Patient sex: F
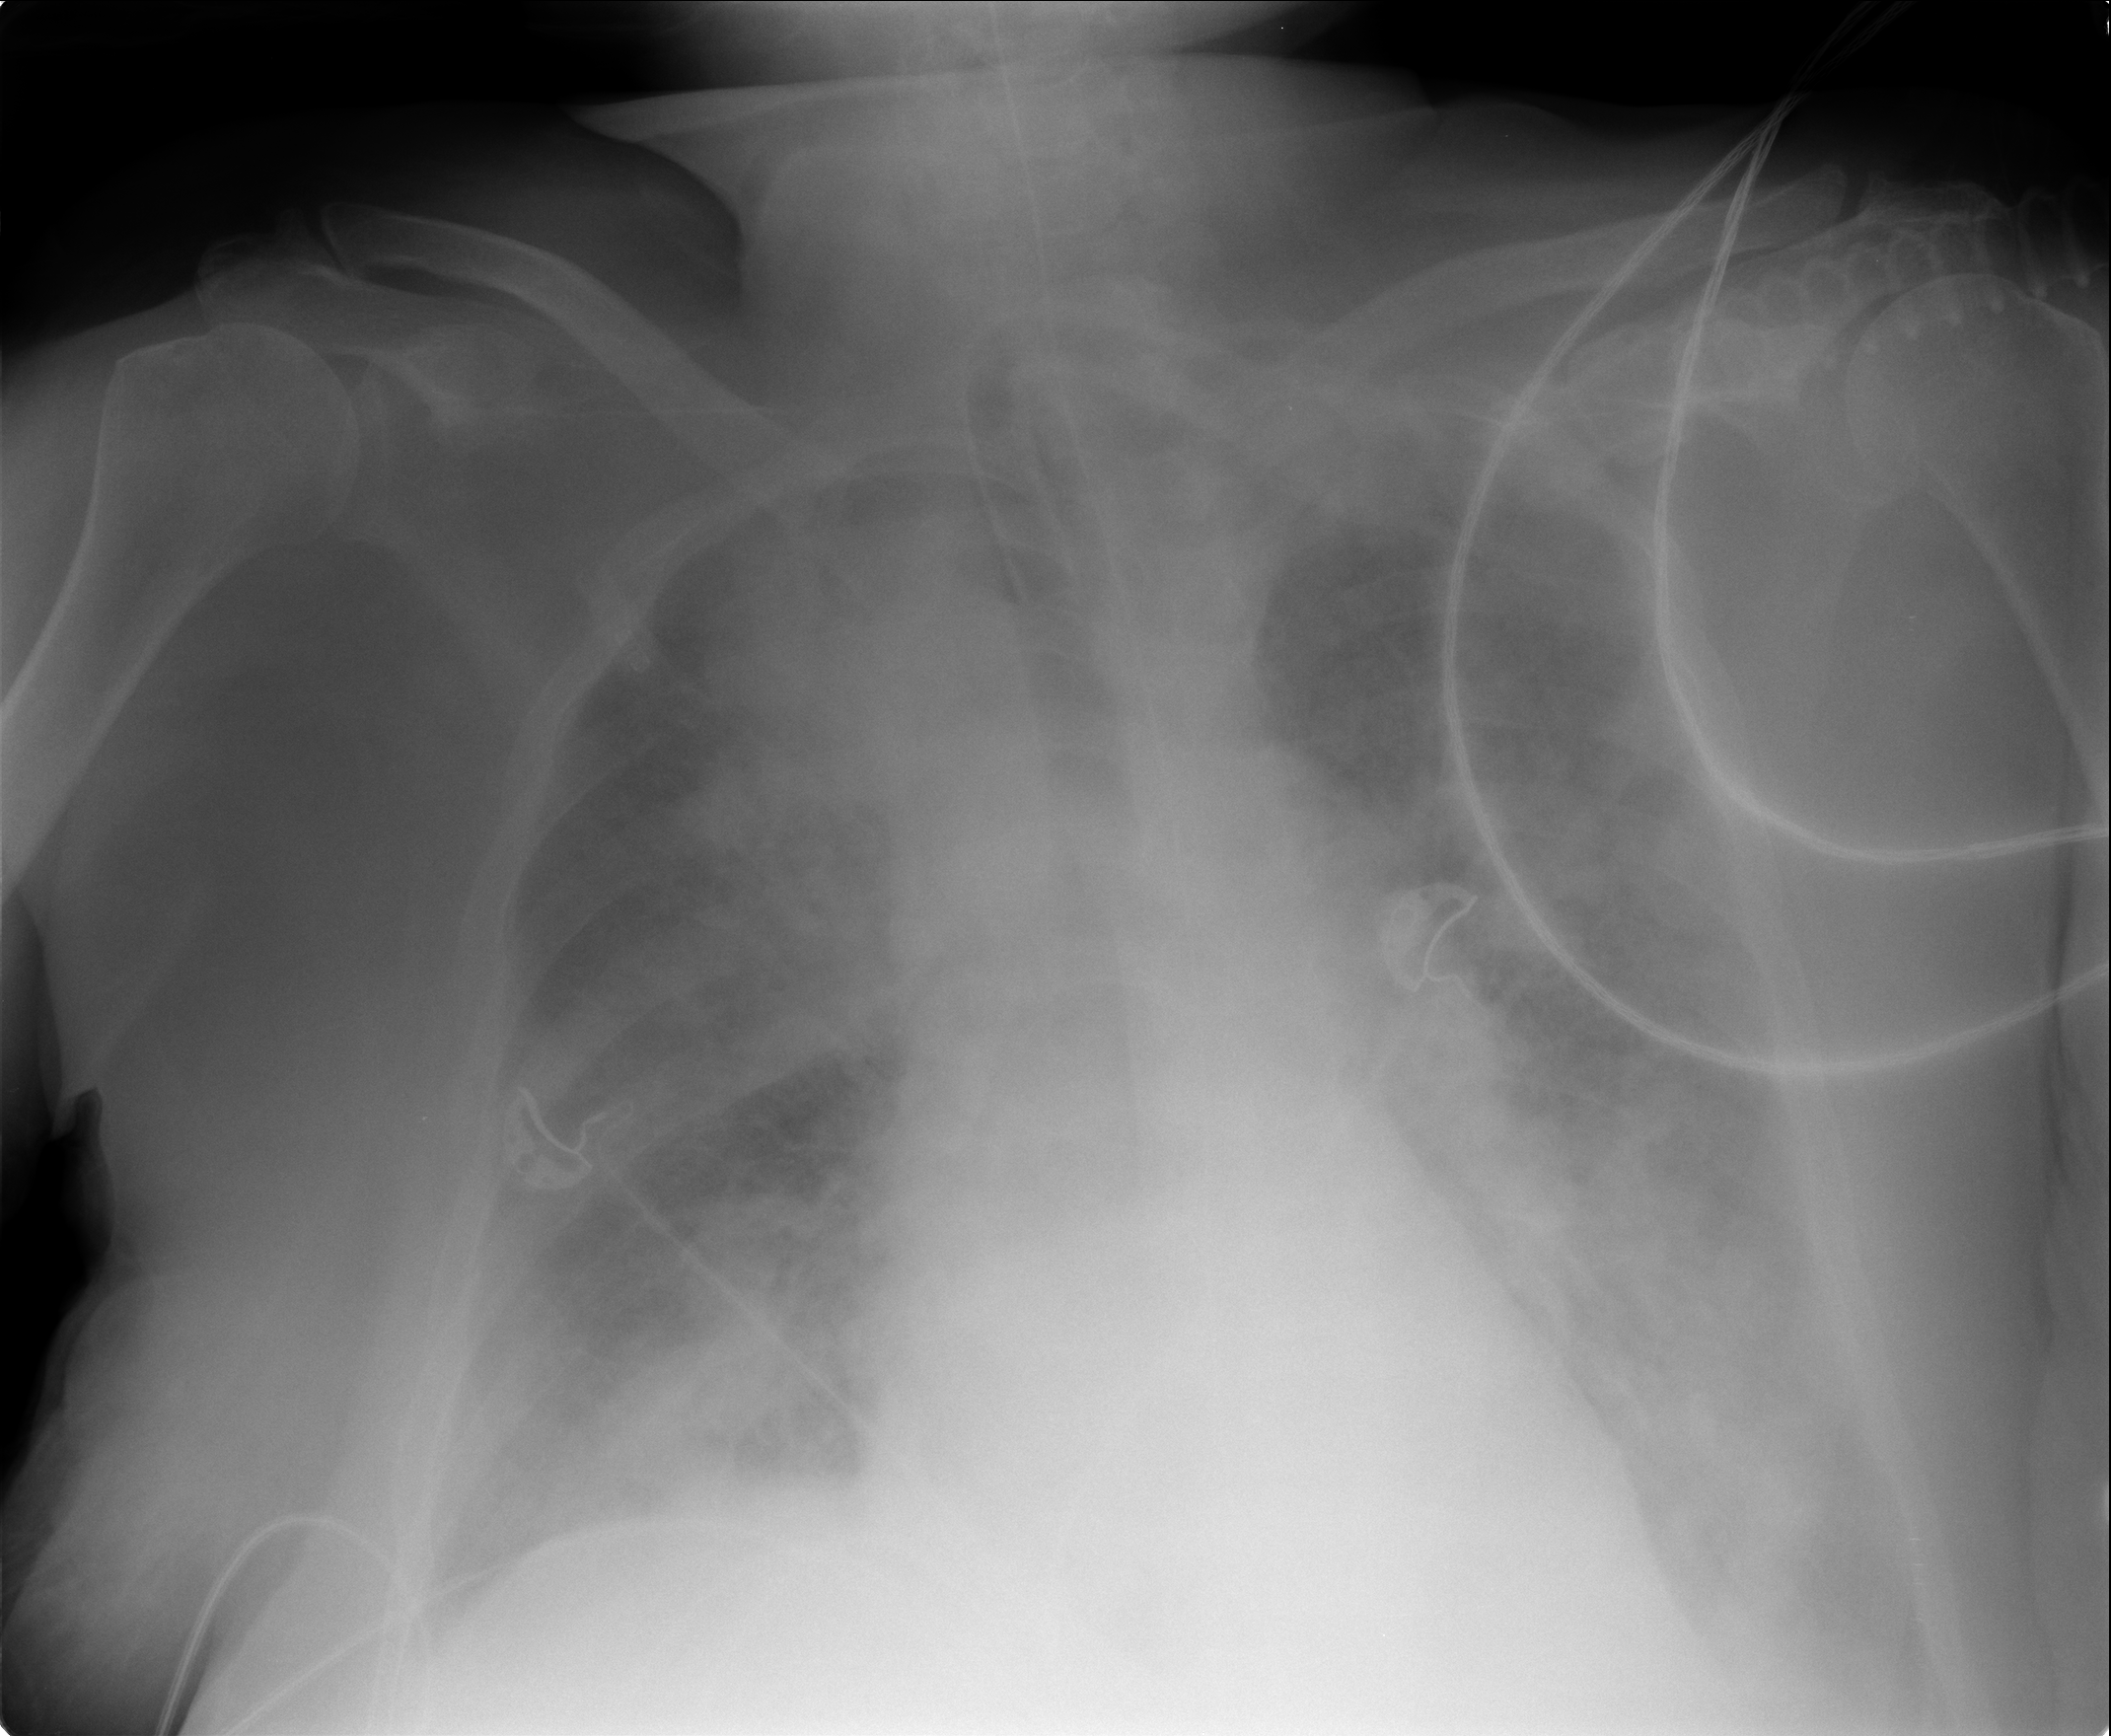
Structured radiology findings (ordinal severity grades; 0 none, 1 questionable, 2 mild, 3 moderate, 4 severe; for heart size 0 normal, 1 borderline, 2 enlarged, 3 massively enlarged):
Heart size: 2
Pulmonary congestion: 2
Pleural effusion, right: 2
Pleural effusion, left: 0
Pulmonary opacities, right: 3
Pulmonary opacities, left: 3
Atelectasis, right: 3
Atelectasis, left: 2